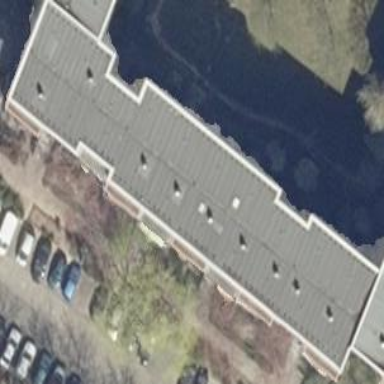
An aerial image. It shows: Flat-roofed apartment building.